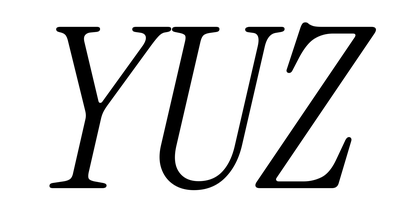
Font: InstrumentSerif-Italic